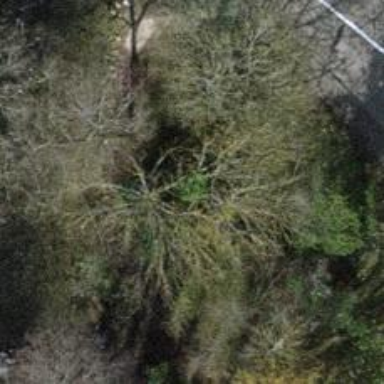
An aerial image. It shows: Broadleaved tree with lush leaves.